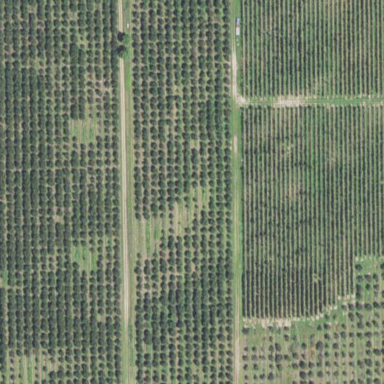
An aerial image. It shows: Orchard.